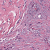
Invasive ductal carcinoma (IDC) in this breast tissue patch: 1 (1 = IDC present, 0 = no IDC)